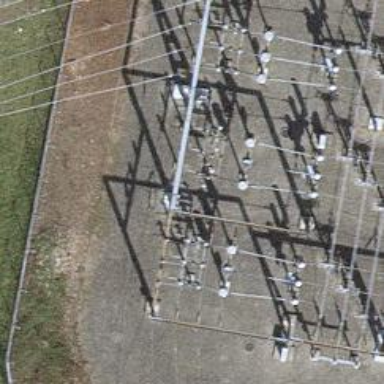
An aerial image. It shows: Power line with 3 cables in bay configuration.